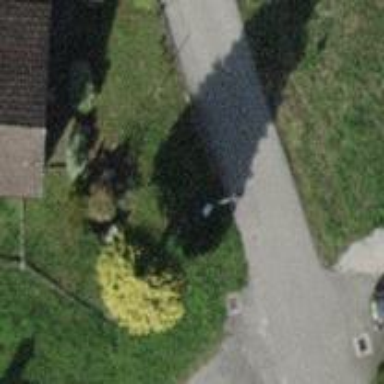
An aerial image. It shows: Street cabinet.